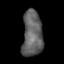
Tissue: skin
Cell type: Epithelial cells
Senescence score: 0.2725
Nuclear area (px): 909
Mean DAPI intensity: 96.814